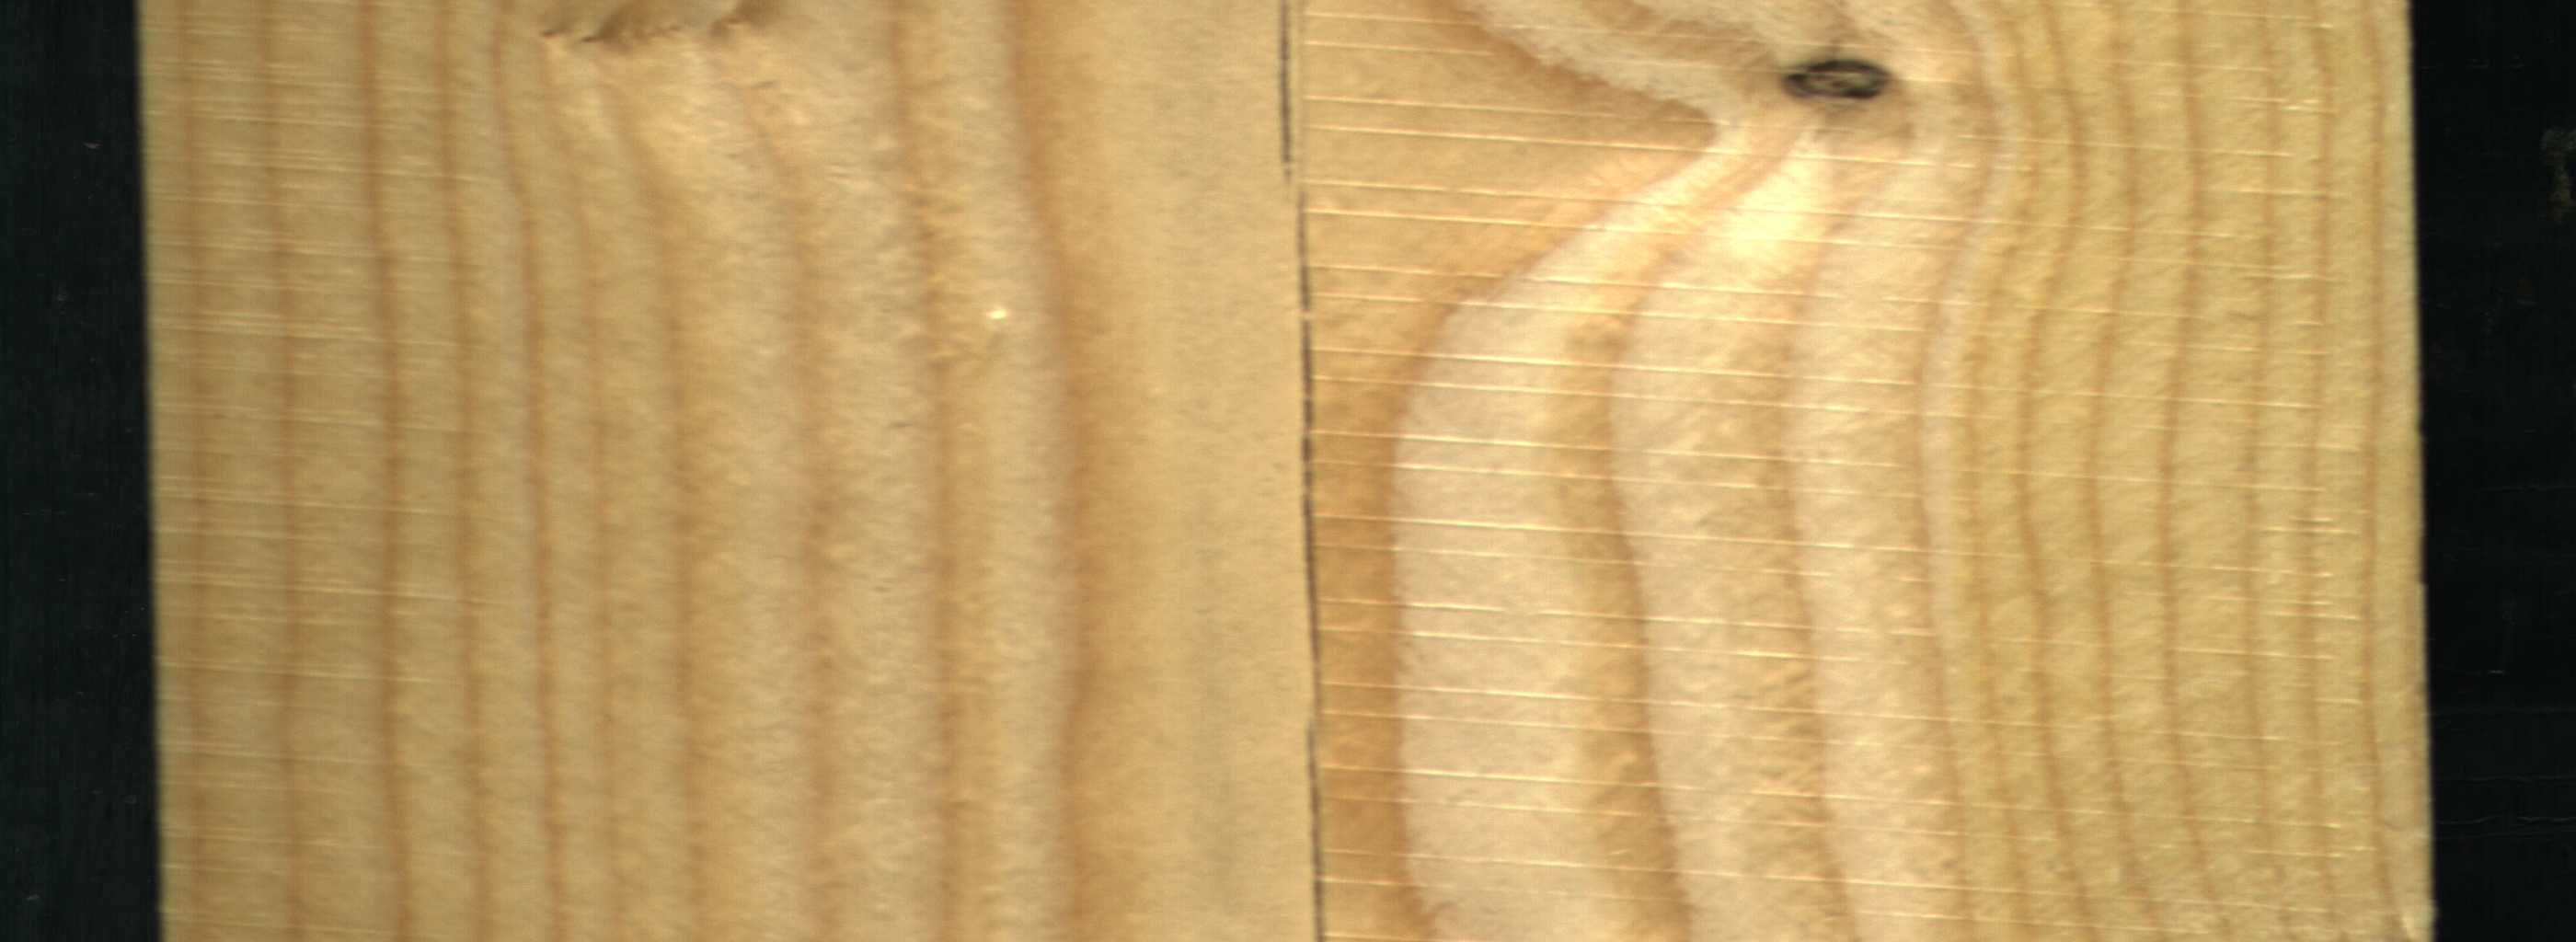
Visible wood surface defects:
Crack
Dead_Knot